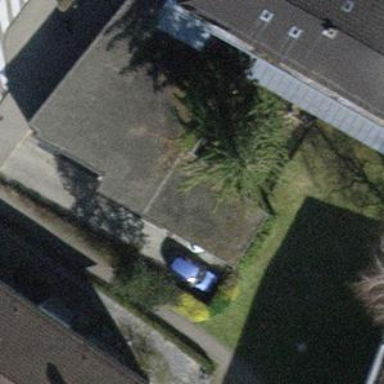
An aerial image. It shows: View of roof of building.